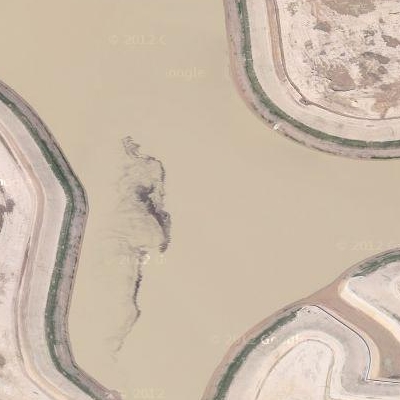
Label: dRiverLake